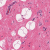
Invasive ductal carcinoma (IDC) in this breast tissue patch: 0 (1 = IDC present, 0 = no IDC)